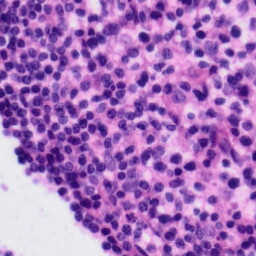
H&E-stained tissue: Tonsil